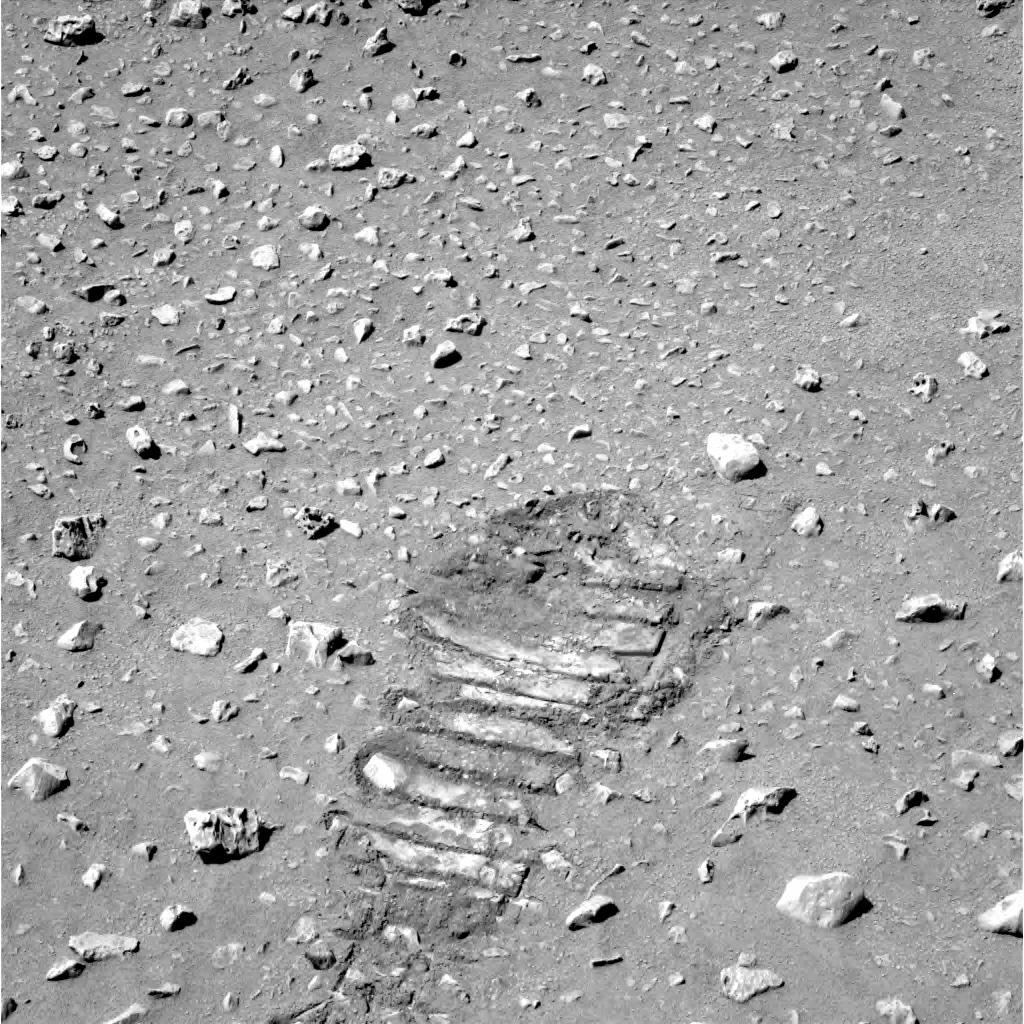
Terrain classes present: Gravel / Sand / Soil, Rock, Shadow, Track